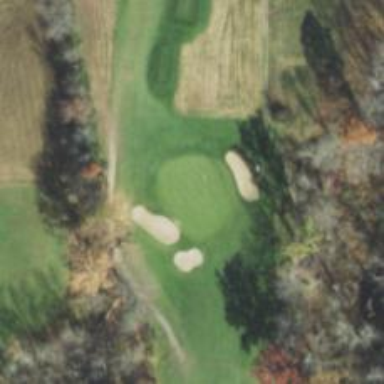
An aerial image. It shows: View of golf hole.